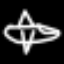
Label: airplane